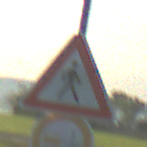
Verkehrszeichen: FussgaengerLinks
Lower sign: VerbotUeberholenEinspurigeFahrzeuge
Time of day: MorningAfternoon
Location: Outdoor (Nature)
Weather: Clear
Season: NotSpecified
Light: Natural